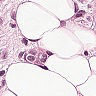
Metastatic tissue present: yes